Interaction volume radius: 5 \u00c5
Interaction volume height: 20 \u00c5
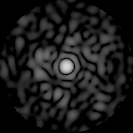
Disorder parameter: 0.8594